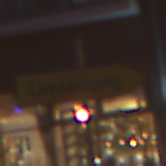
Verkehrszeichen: UmleitungswegweiserRechtsweisend
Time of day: Night
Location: Outdoor (Urban)
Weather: PartlyCloudy
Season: NotSpecified
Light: Artificial